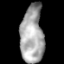
Tissue: lung
Cell type: Epithelial cells
Senescence score: 0.173
Nuclear area (px): 1306
Mean DAPI intensity: 166.589